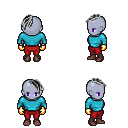
a pixel art fantasy rpg character, female body template, dark elf, purple skin, teal long-sleeve shirt, red pants, gray long mohawk hairstyle, gold gloves, maroon shoes, four views (front, back, left, right), 2x2 character sprite sheet, small pixel art, hard edges, no anti-aliasing